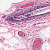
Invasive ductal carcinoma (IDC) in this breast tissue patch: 0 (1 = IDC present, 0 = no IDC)